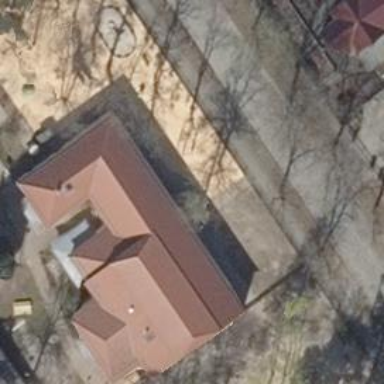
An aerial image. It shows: Hipped roof-shaped kindergarten building.